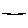
Label: line